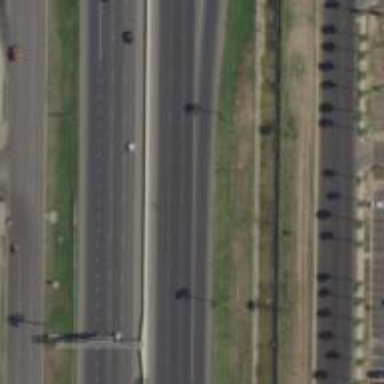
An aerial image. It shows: Motorway junction.